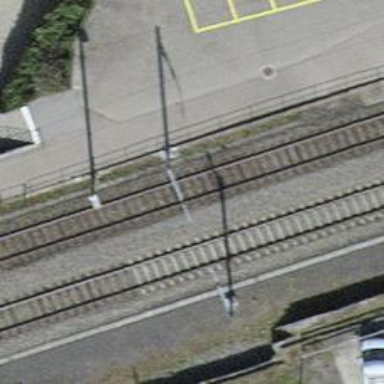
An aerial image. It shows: Solitary milestone along the railway.